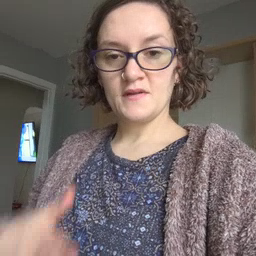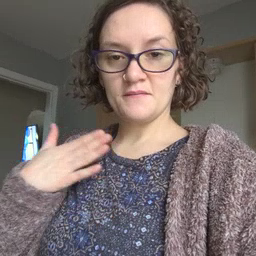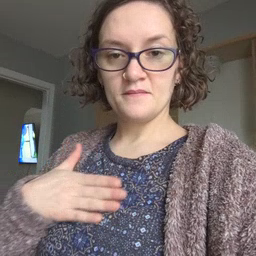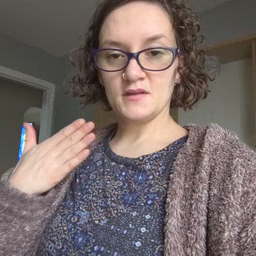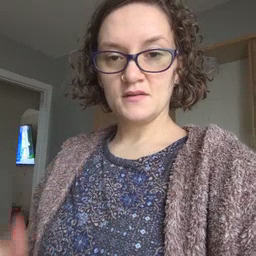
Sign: happy